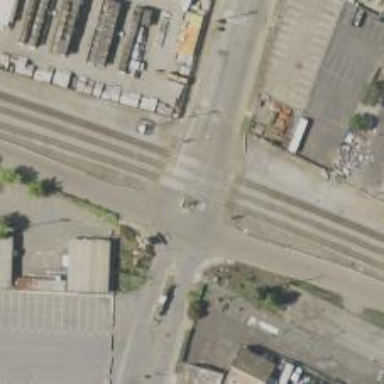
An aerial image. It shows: Railway level crossing.